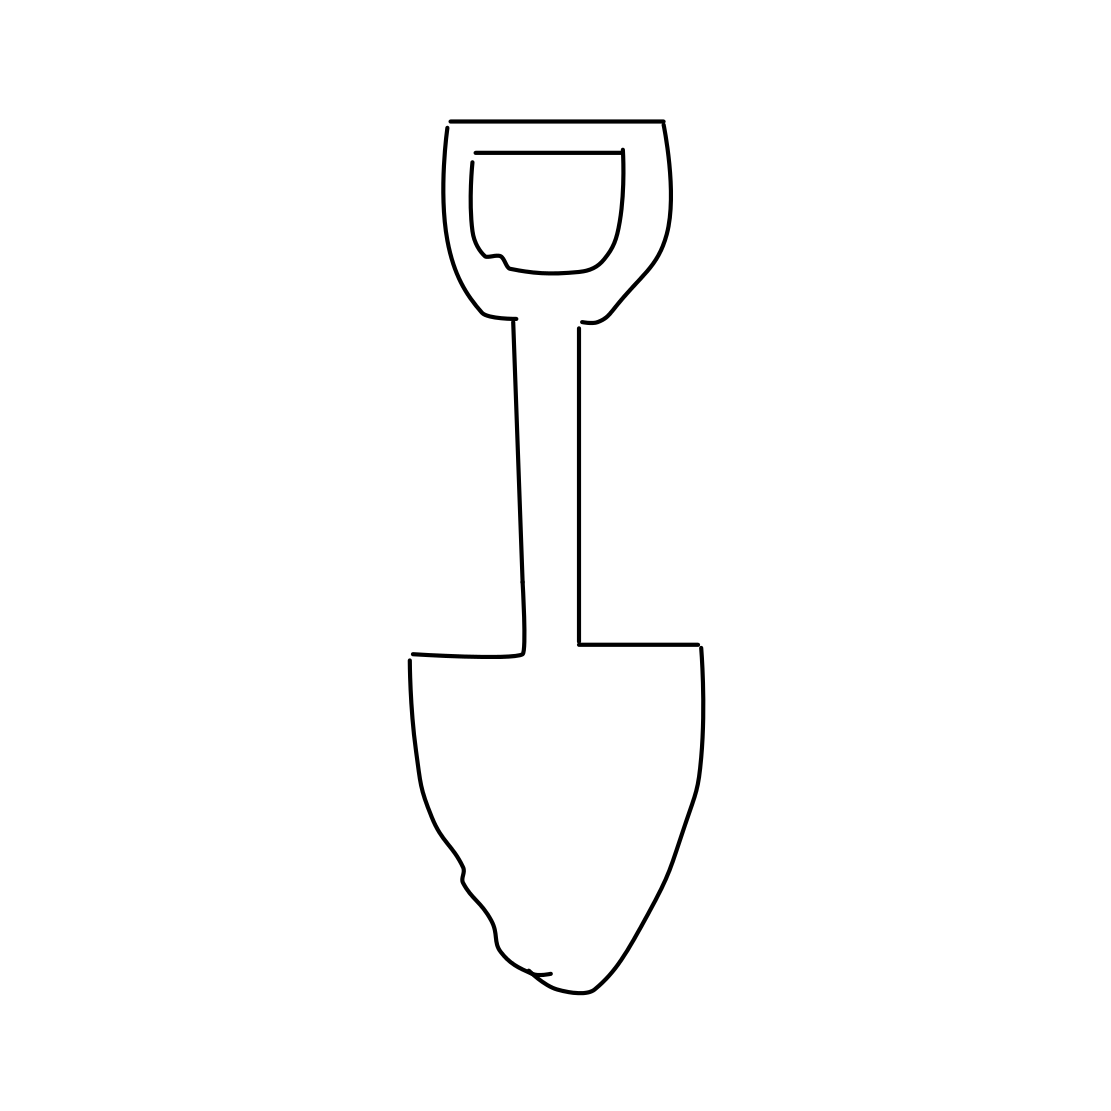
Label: shovel